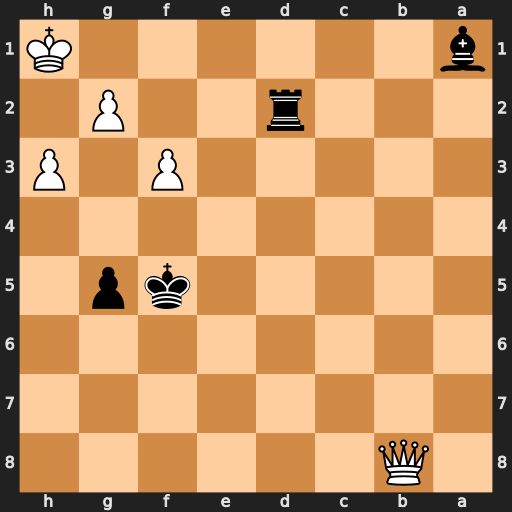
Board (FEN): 1Q6/8/8/5kp1/8/5P1P/3r2P1/b6K
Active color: b
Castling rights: -
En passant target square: -
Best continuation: Rd1+ Kh2 Be5+ Qxe5+ Kxe5